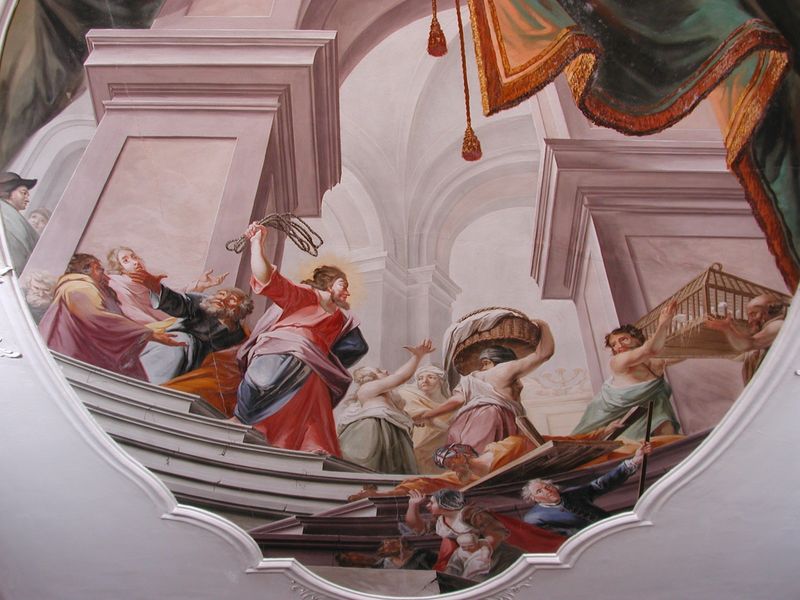
Titel: Deckenfresken
Künstler: Johann Georg Dieffenbrunner
Standort: Gutenzell, St. Kosmas und Damian (EU - D - BW)
Schlagwörter: grün, menschen, pfeiler, säulen, rot, barock, vorhang, strick, decke, renaissance, perücke, perspektive, treppen, soldaten, korb, stuck, quaste, peitsche, öffnung, christlich, tempel, fresko, vertreibung, sotto in su, trompe l'oeil